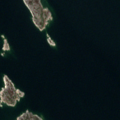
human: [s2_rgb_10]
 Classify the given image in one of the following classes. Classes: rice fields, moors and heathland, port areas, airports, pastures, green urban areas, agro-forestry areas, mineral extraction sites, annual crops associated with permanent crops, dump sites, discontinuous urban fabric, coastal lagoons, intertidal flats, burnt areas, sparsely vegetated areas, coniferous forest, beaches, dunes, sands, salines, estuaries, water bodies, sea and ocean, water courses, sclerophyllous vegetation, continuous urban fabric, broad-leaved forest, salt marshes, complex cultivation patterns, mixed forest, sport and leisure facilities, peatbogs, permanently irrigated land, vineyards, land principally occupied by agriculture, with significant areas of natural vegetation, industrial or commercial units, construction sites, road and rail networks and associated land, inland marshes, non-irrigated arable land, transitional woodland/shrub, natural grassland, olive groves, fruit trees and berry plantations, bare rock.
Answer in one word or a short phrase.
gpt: bare rock, sea and ocean